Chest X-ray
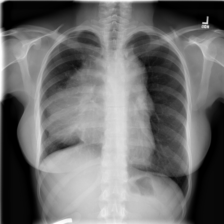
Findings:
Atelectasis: negative
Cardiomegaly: negative
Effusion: negative
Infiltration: negative
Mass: negative
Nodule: negative
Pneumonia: negative
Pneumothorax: negative
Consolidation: negative
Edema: negative
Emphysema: negative
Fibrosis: negative
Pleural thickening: negative
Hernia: negative